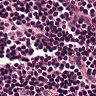
Metastatic tissue present: no